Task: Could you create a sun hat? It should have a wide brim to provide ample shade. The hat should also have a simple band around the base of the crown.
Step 88:
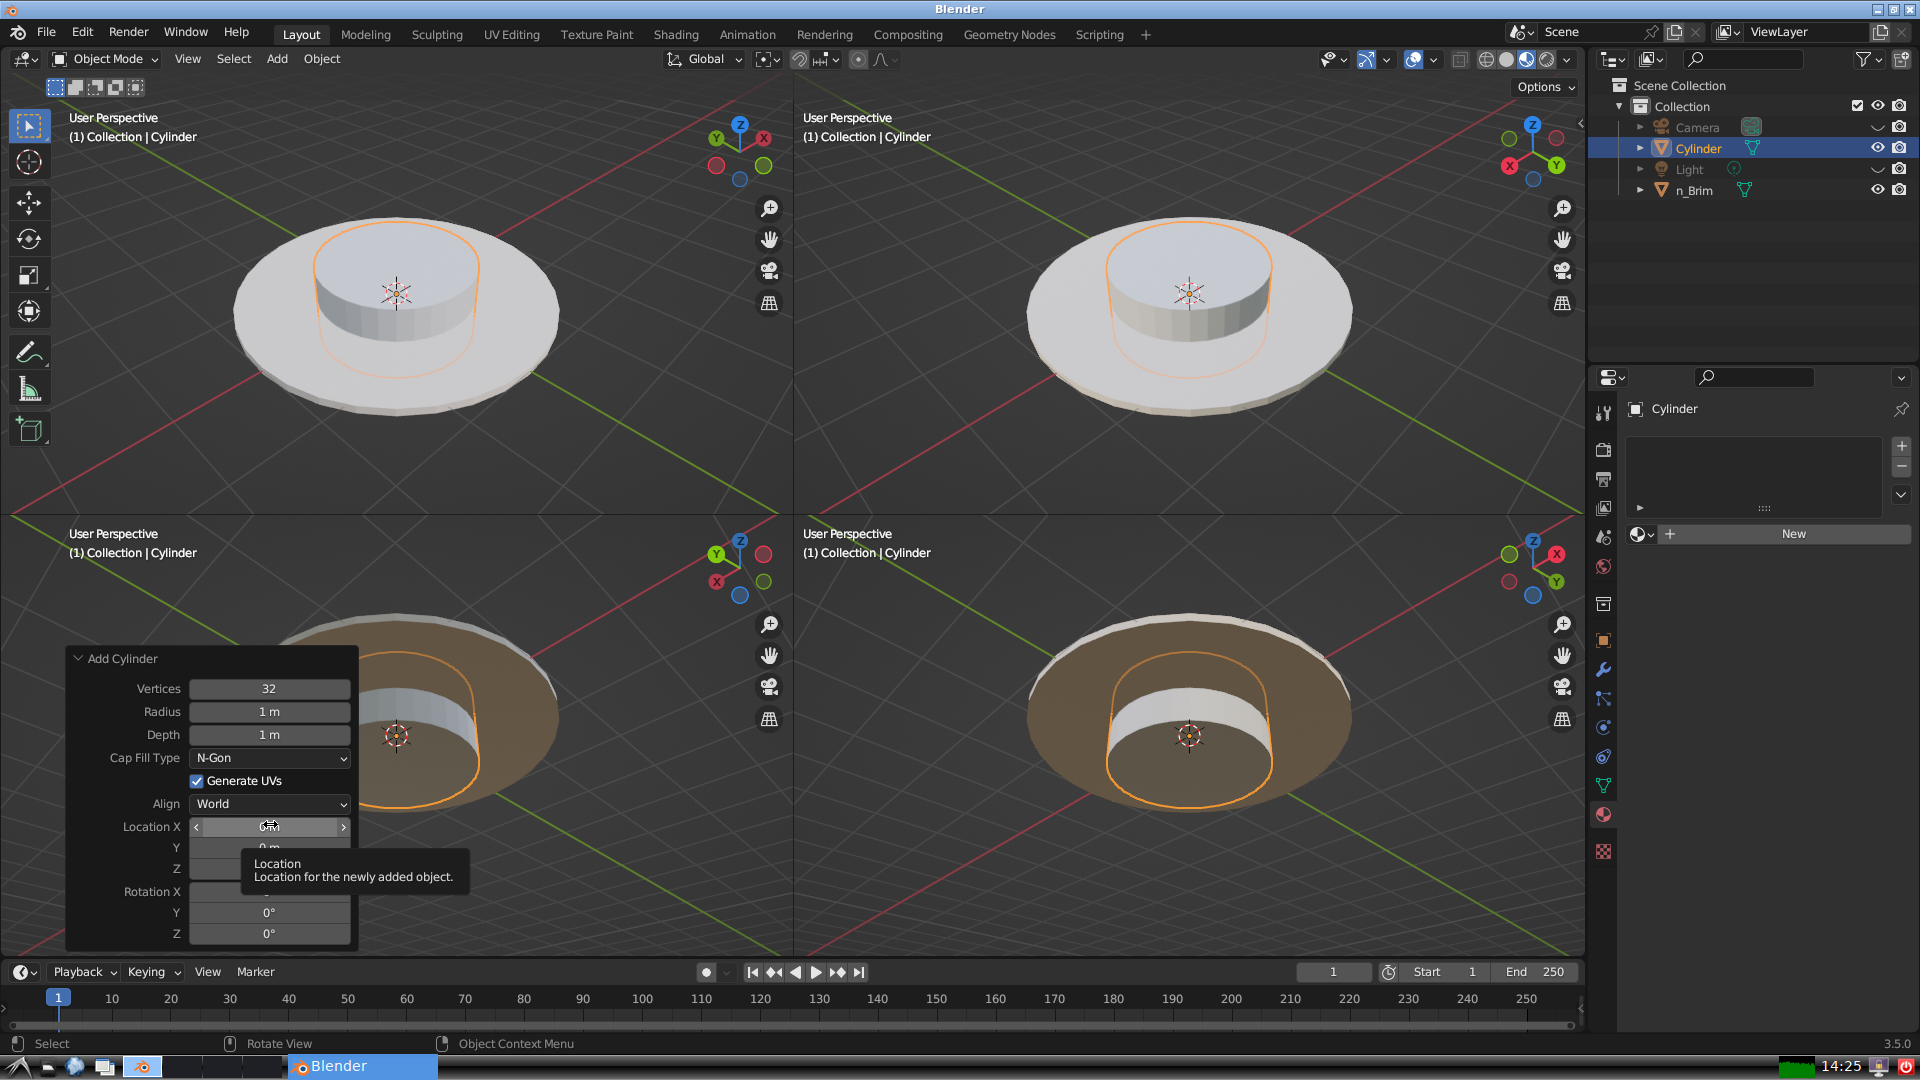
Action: click: no